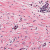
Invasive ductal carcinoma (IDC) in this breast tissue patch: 0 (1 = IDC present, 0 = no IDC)